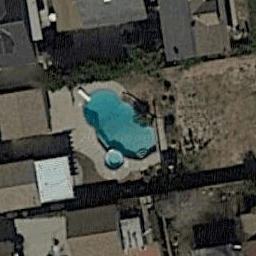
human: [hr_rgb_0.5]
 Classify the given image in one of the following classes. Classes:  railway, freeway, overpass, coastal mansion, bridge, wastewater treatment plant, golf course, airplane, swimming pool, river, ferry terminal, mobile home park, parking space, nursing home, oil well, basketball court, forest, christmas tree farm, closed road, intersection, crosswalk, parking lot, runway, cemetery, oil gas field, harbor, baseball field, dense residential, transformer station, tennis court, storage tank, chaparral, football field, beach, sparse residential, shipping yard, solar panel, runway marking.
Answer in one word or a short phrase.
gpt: swimming pool